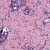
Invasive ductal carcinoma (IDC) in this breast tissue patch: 1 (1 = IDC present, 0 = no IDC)